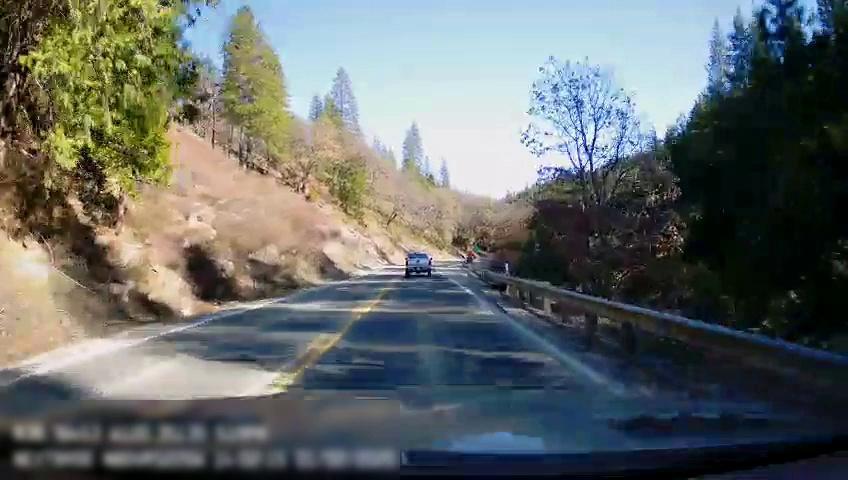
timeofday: Day
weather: Sunny
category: Drivable Space
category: Drivable Space
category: Vehicles | Truck
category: Lanes | Opposite Lane
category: Lanes | Current Lane
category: Lanes | Opposite Lane
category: Lanes | Current Lane